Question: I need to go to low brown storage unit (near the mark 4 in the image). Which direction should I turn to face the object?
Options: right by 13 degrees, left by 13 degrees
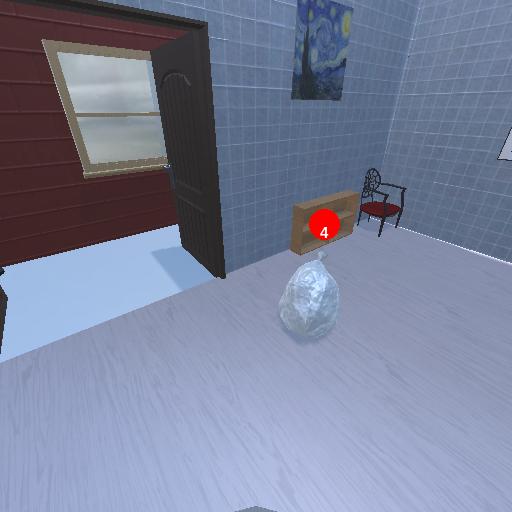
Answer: right by 13 degrees